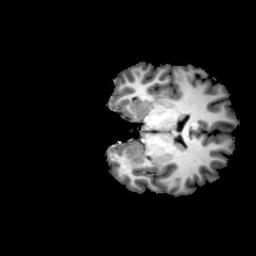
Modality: T1w
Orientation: coronal
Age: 21
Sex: female
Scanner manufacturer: philips
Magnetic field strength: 3 T
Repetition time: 0.0082 s
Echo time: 0.0037 s